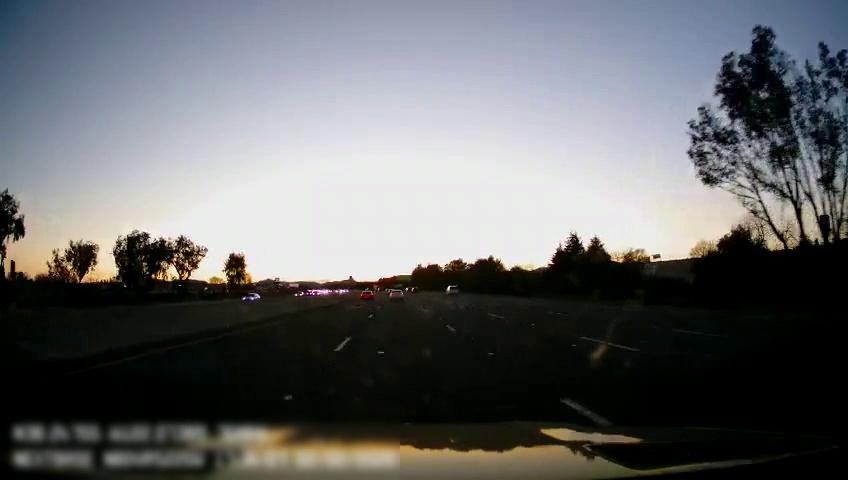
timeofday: Day
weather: Sunny
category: Drivable Space
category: Vehicles | Car
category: Vehicles | Car
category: Vehicles | SUV
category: Vehicles | SUV
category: Vehicles | SUV
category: Lanes | Current Lane
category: Lanes | Alternate Lane
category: Lanes | Alternate Lane
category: Lanes | Current Lane
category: Lanes | Alternate Lane
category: Traffic | Signs